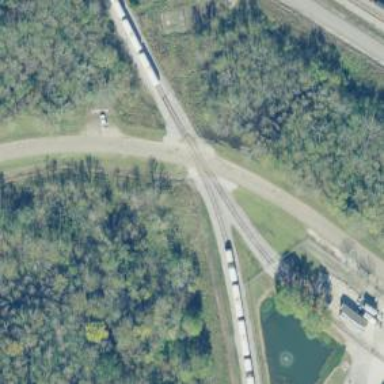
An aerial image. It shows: Rail spur service.